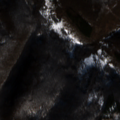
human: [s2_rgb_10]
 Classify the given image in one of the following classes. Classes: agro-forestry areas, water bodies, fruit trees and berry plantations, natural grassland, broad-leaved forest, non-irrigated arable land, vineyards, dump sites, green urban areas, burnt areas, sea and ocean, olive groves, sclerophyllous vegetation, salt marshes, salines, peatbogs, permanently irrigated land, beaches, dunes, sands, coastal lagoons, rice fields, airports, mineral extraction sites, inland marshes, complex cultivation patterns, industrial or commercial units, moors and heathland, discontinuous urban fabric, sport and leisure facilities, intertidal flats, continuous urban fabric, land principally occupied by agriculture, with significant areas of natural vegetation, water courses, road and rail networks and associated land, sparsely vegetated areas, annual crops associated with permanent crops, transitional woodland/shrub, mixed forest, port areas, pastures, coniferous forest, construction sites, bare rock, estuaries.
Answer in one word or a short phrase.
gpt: broad-leaved forest, transitional woodland/shrub